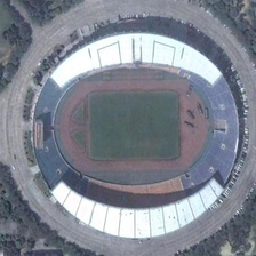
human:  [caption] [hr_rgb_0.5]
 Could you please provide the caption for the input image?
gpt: Many seats have been built in the stadium.

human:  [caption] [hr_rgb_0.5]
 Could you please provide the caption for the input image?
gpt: Many trees are planted outside the round gym.

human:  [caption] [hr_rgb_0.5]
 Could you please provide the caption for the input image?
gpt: Many seats were built in the stadium.

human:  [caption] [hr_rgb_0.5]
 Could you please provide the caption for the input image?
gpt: Many trees were planted outside the stadium.

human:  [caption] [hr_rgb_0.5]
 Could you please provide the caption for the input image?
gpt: There are many trees in the playground.